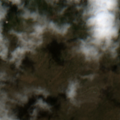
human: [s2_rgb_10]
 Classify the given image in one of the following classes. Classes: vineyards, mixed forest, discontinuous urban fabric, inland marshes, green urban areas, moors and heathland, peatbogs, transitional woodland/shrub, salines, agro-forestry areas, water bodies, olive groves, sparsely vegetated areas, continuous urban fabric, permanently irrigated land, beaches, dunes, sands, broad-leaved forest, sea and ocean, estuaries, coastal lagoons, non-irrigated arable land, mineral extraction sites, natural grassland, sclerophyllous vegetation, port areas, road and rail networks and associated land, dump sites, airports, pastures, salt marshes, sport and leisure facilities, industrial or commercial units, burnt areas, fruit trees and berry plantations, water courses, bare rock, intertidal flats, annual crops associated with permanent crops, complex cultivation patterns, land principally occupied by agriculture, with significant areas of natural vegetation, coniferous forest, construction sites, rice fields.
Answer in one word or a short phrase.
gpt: broad-leaved forest, natural grassland